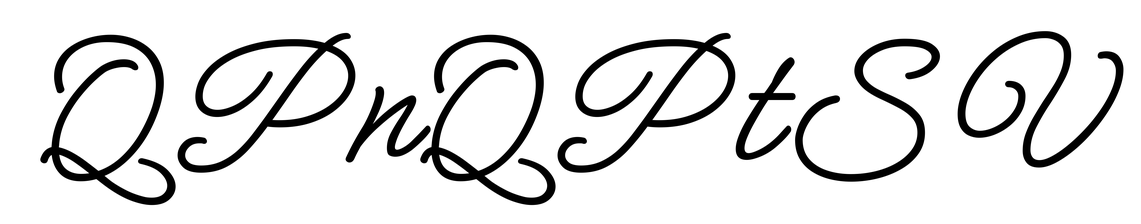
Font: MeowScript-Regular